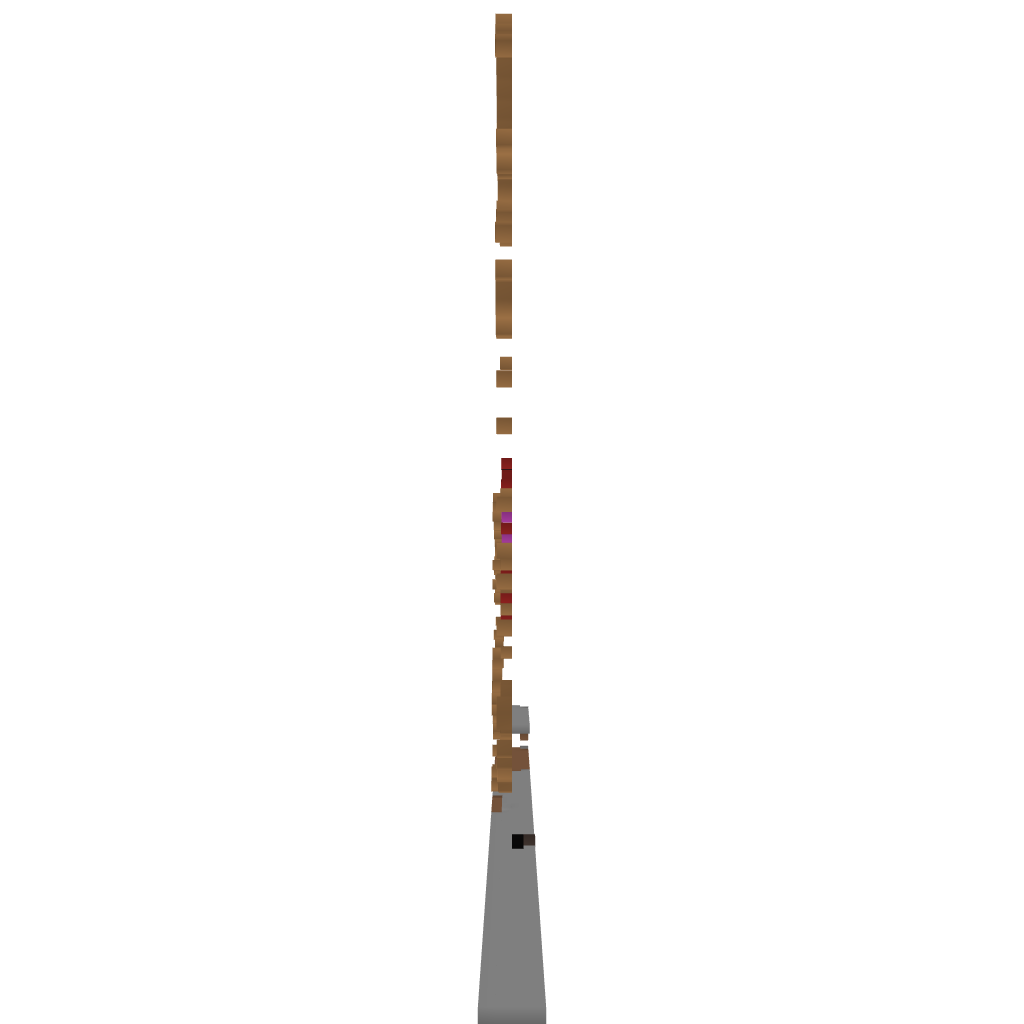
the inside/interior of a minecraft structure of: Castlevania: Death vs Simon Belmont